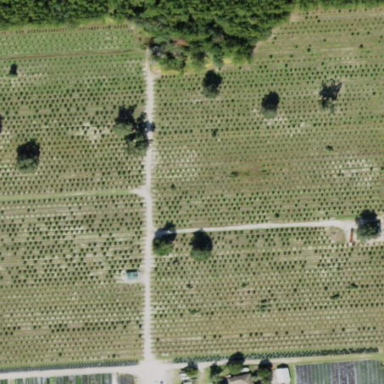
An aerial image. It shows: Plant nursery specializing in trees.